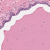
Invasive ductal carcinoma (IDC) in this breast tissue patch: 0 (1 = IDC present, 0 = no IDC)